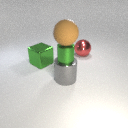
large brown rubber sphere above small green metal cylinder